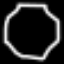
Label: octagon